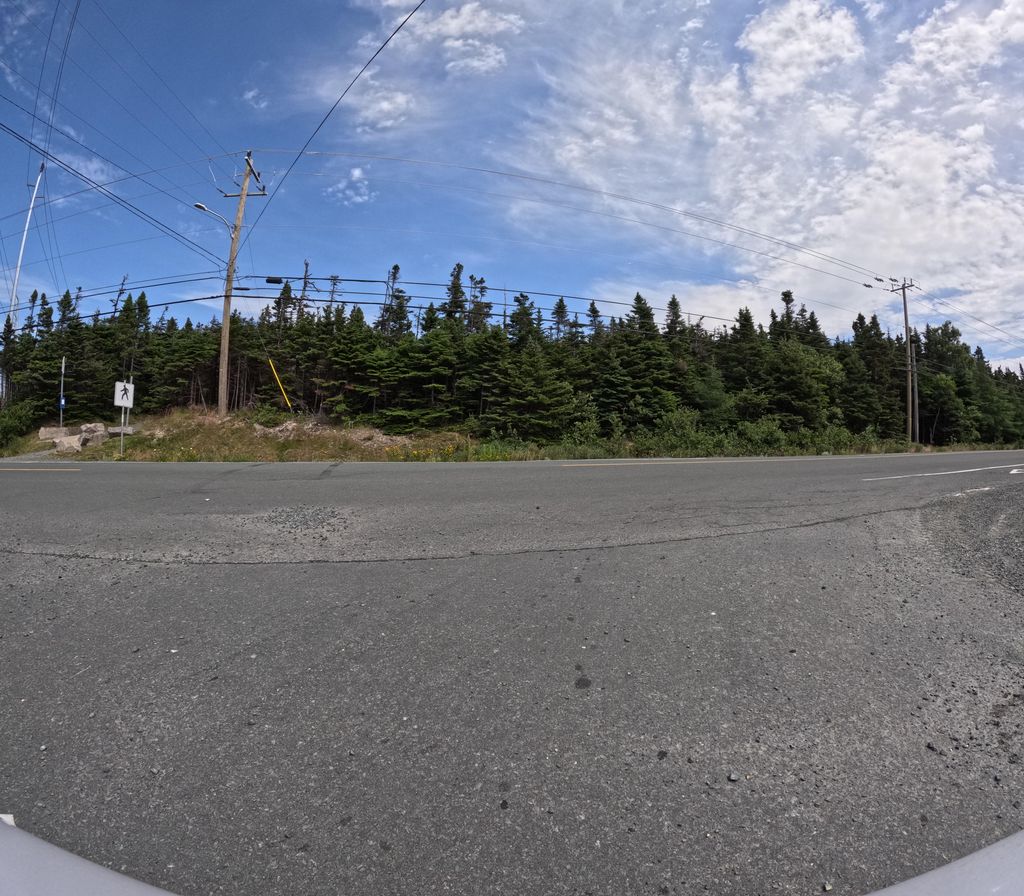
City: st_johns